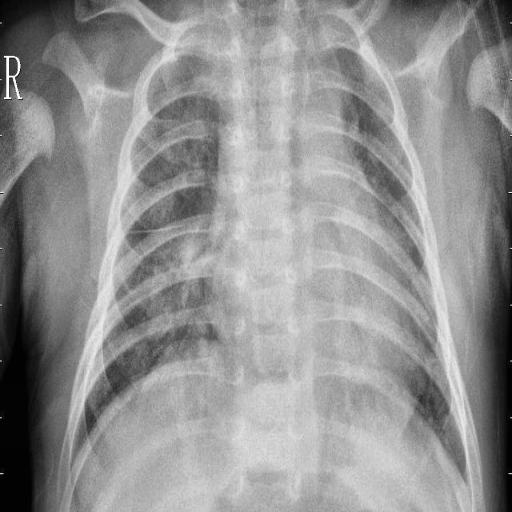
Finding: PNEUMONIA